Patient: sex M, age 30
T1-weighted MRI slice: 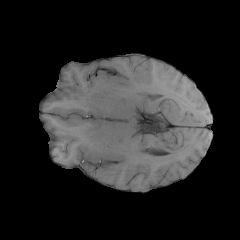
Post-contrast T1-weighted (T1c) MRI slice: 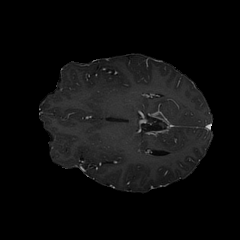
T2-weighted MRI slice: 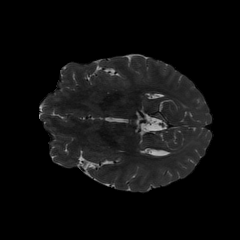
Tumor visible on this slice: no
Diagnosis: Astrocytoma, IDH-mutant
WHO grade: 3